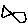
Label: fish